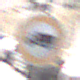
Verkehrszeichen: VerbotFuerKraftfahrzeugeUeberDreiKommaFuenfTonnen
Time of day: MorningAfternoon
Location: Outdoor (Urban)
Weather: PartlyCloudy
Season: NotSpecified
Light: Natural